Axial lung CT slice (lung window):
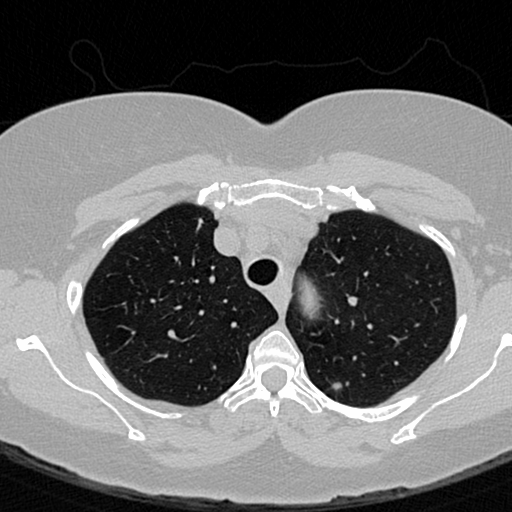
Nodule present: yes
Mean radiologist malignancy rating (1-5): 3.333